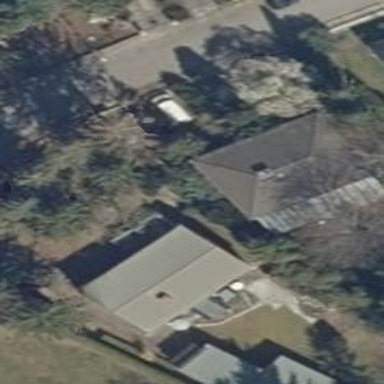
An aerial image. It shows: Detached building with gabled roof.